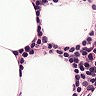
Metastatic tissue present: no